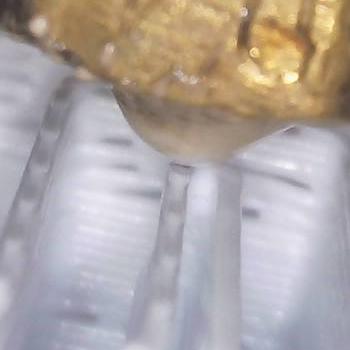
Flow rate: 42%